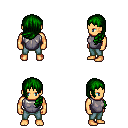
a pixel art fantasy rpg character, male body template, human, tanned skin, steel chest armor, teal pants, green left-swept hairstyle, four views (front, back, left, right), 2x2 character sprite sheet, small pixel art, hard edges, no anti-aliasing